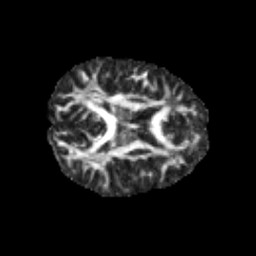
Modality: FA
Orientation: axial
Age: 13
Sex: male
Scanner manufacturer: siemens
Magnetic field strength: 3 T
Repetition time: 3.8 s
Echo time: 0.07 s